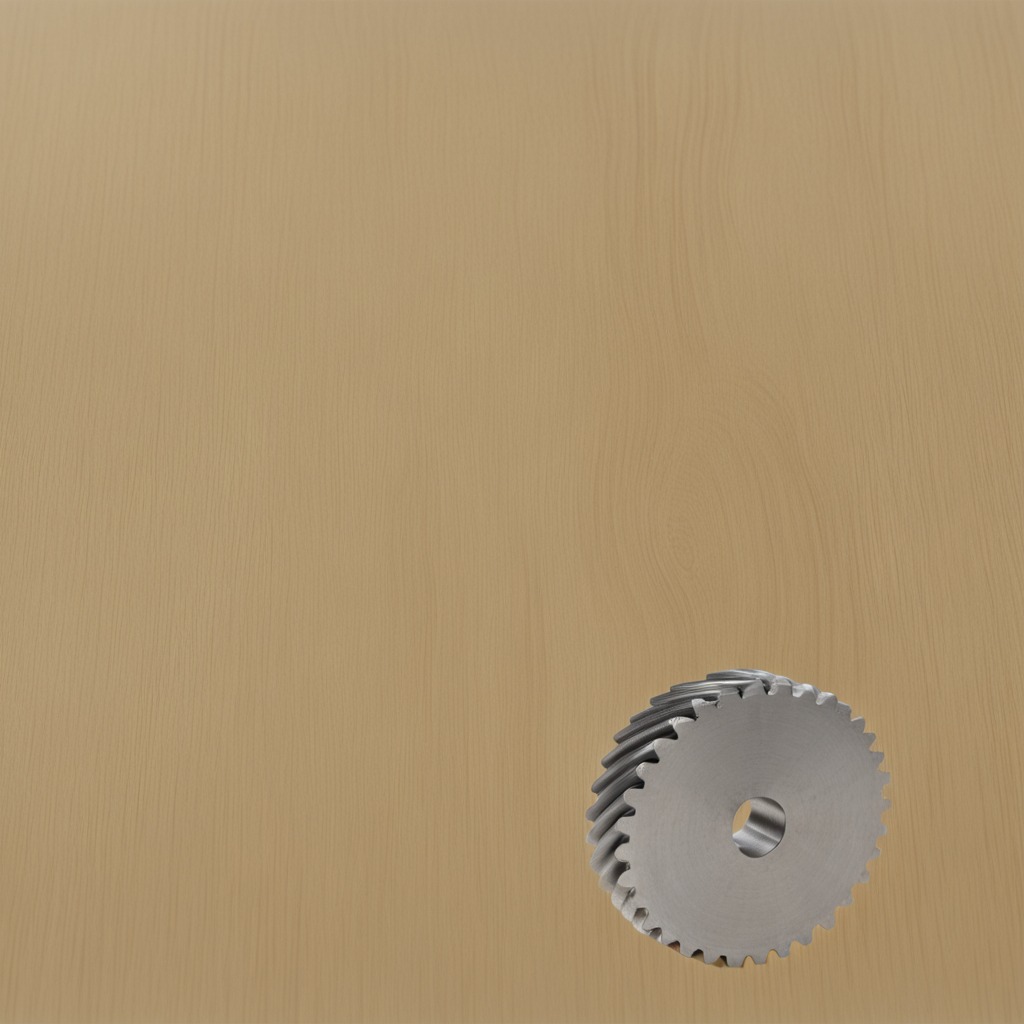
A steel gear with teeth is lying on a plywood surface in a paint workshop lit by afternoon window light.